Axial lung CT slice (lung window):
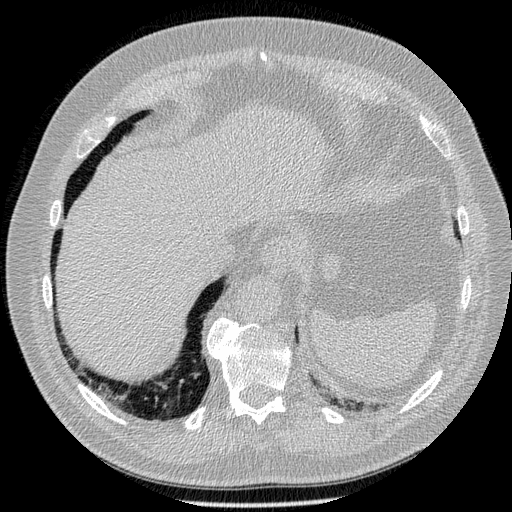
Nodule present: no